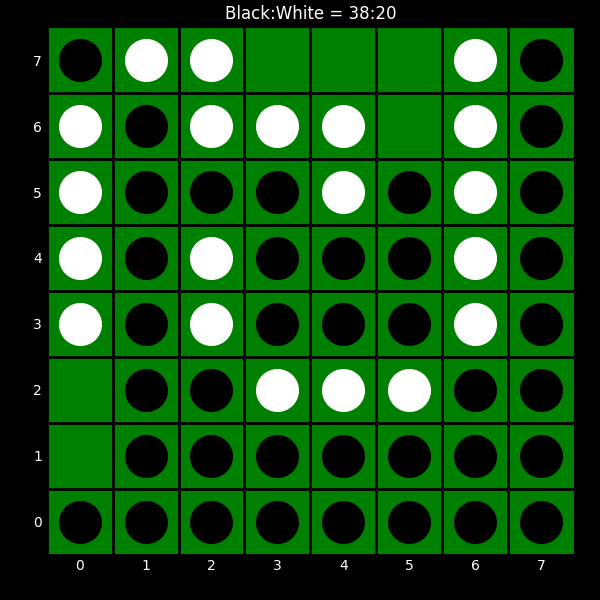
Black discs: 38
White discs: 20